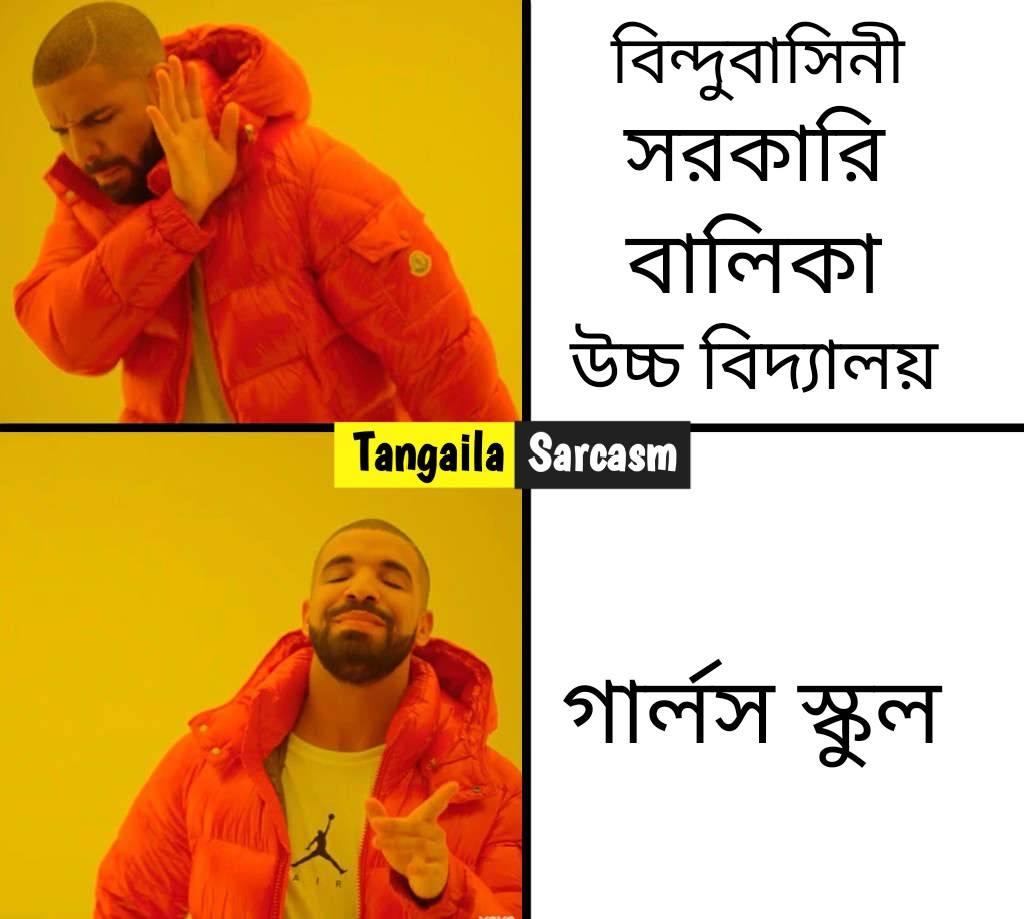
Caption: বিন্দুবাসিনী সরকারি বালিকা  উচ্চ বিদ্যালয়   গার্লস স্কুল
Label: non-hate